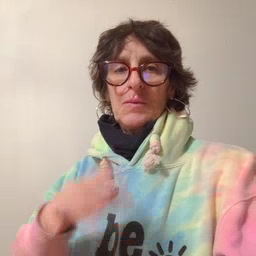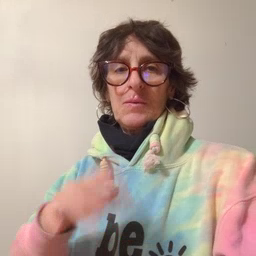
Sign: why